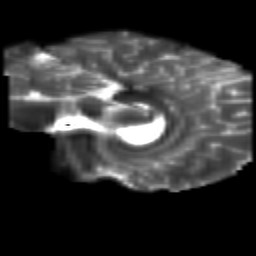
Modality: T2w
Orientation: sagittal
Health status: healthy
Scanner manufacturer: siemens
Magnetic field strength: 3 T
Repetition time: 10 s
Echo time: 0.092 s